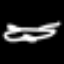
Label: airplane